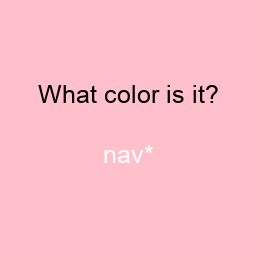
Color: white
Color name shown: navy
Background color: pink
Question text color: black